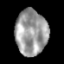
Tissue: lung
Cell type: T cells
Senescence score: 0.2016
Nuclear area (px): 1441
Mean DAPI intensity: 154.387